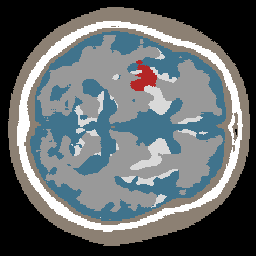
Label: lesion